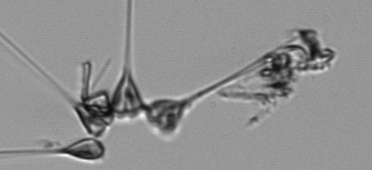
Label: Asterionellopsis_glacialis